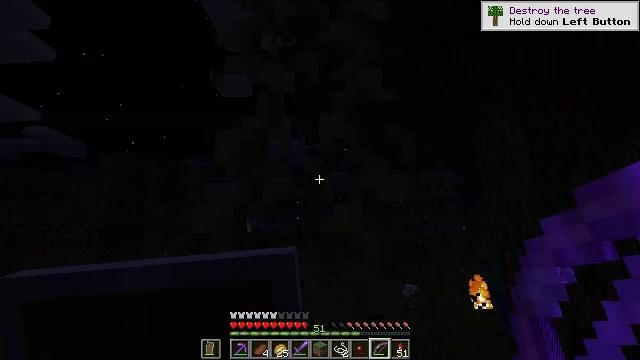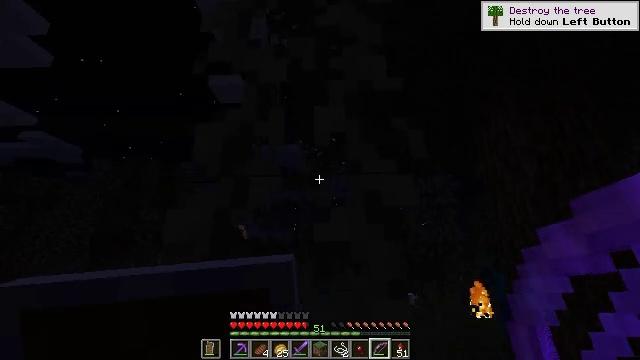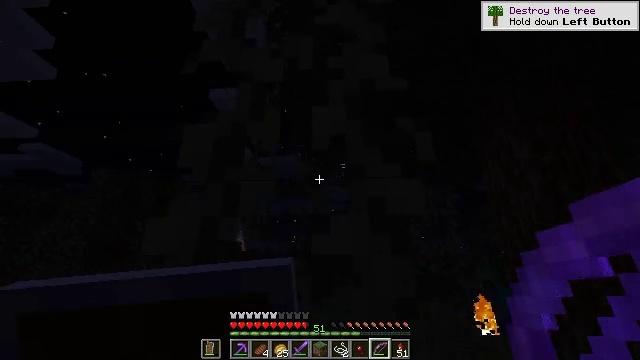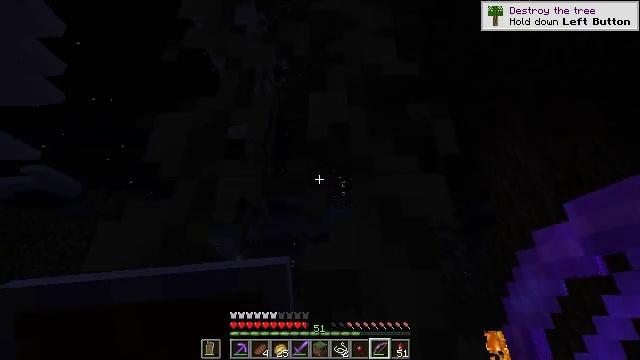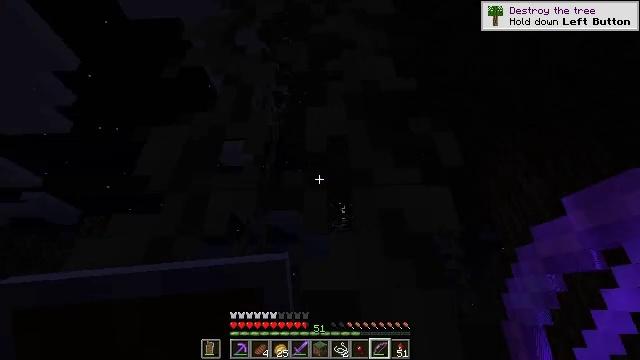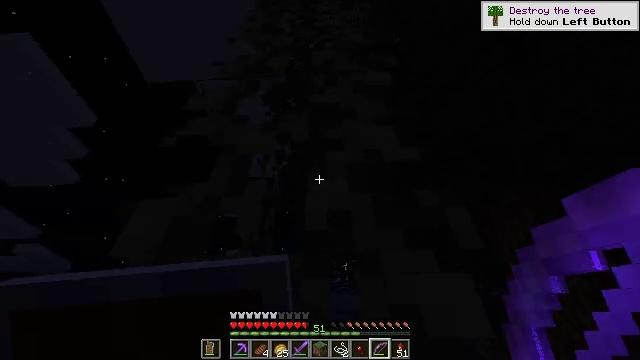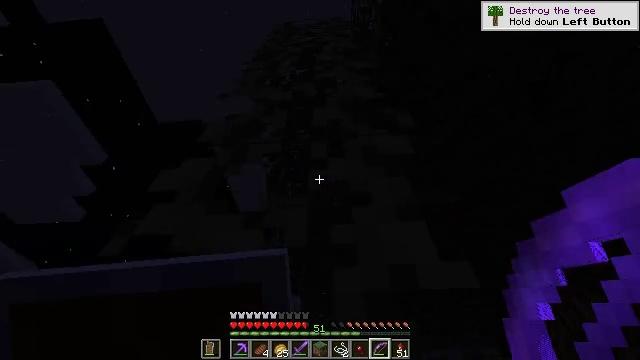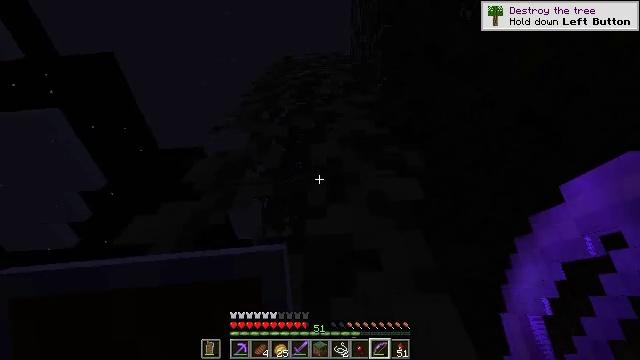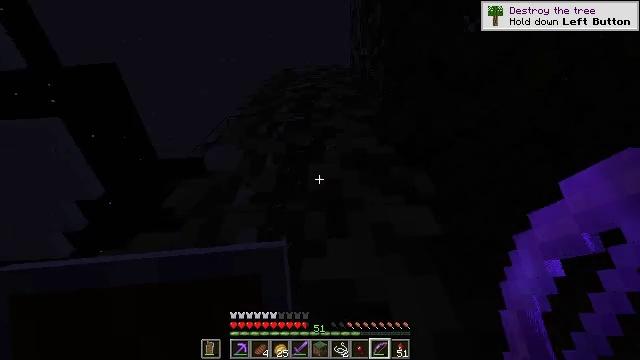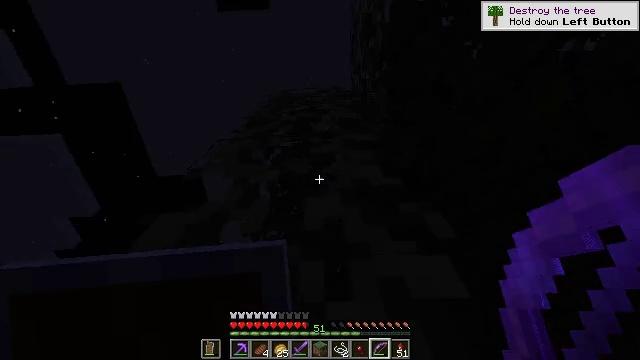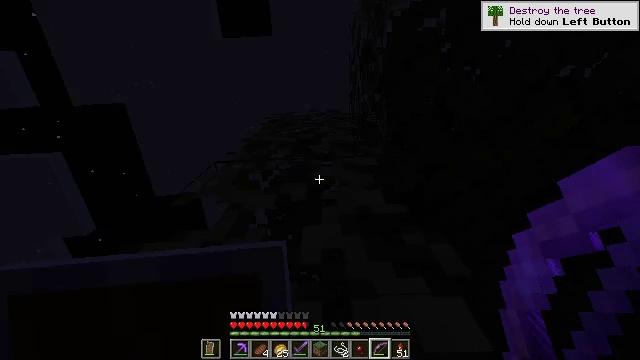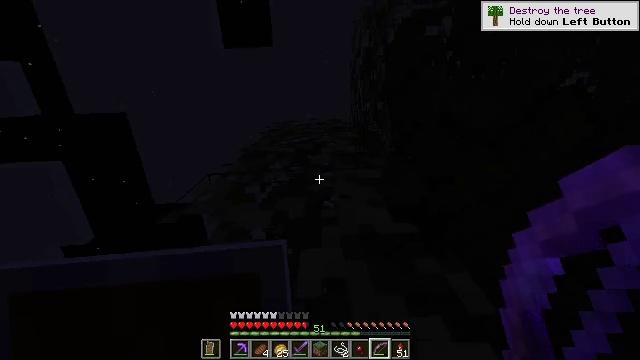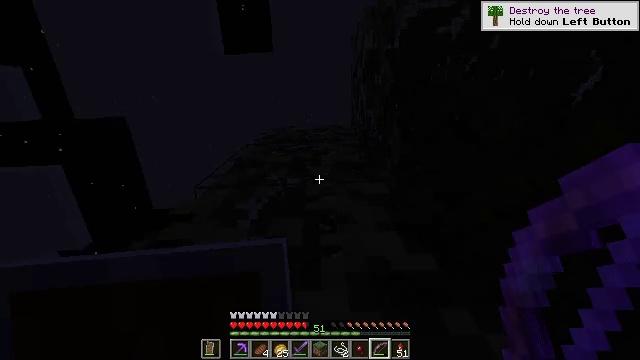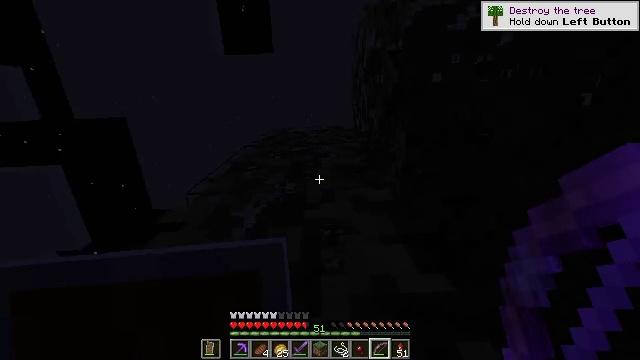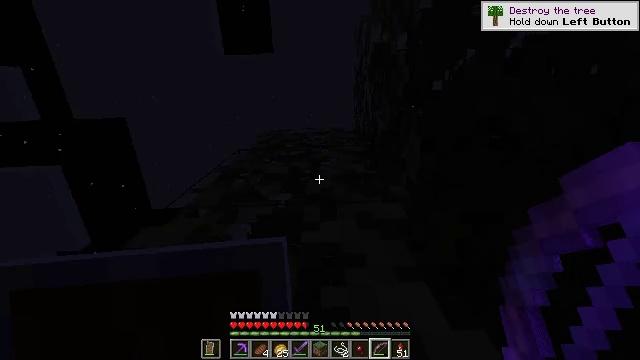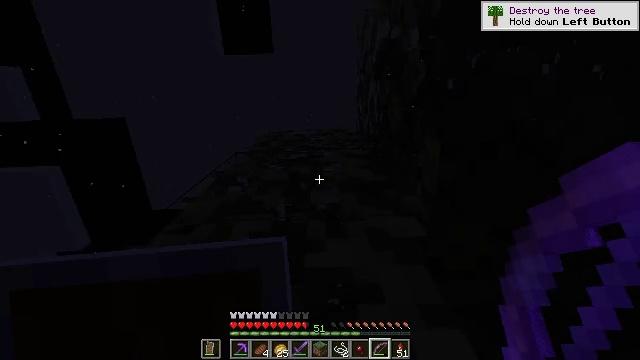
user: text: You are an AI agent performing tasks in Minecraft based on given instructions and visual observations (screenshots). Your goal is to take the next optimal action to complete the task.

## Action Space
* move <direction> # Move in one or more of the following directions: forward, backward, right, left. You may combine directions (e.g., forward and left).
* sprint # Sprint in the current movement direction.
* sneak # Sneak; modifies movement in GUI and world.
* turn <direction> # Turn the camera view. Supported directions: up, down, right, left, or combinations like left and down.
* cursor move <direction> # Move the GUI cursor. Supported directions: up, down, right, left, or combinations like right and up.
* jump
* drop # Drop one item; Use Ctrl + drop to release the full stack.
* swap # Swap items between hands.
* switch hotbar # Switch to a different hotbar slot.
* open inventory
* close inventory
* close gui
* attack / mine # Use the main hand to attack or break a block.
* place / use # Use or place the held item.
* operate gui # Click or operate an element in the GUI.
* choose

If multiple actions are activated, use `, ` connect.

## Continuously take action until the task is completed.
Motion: motion action
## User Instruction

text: Kill enemies.
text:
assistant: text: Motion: move forward, turn up
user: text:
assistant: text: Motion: move forward, turn up
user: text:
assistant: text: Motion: turn up
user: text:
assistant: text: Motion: turn up
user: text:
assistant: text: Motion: turn up, jump
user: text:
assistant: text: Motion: turn left and up, jump
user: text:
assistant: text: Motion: turn up, jump
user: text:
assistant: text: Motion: turn up, jump
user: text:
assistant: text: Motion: turn up, jump
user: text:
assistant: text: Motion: turn up, jump
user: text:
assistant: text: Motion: turn up, jump
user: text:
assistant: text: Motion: turn up, jump
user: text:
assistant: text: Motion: jump
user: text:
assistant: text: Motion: jump
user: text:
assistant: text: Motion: move left, jump
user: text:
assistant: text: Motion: move forward and move left, jump
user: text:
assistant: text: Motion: move forward and move left, jump
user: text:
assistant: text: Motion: jump
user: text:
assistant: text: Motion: jump
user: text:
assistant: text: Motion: turn right and down, jump
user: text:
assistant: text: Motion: turn right and down, jump
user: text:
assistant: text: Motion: jump
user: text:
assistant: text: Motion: jump
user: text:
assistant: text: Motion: jump
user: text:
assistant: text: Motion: jump
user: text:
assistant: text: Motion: jump
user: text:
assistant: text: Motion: jump
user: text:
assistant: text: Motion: jump
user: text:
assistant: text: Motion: jump
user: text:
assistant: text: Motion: move back, turn right, jump